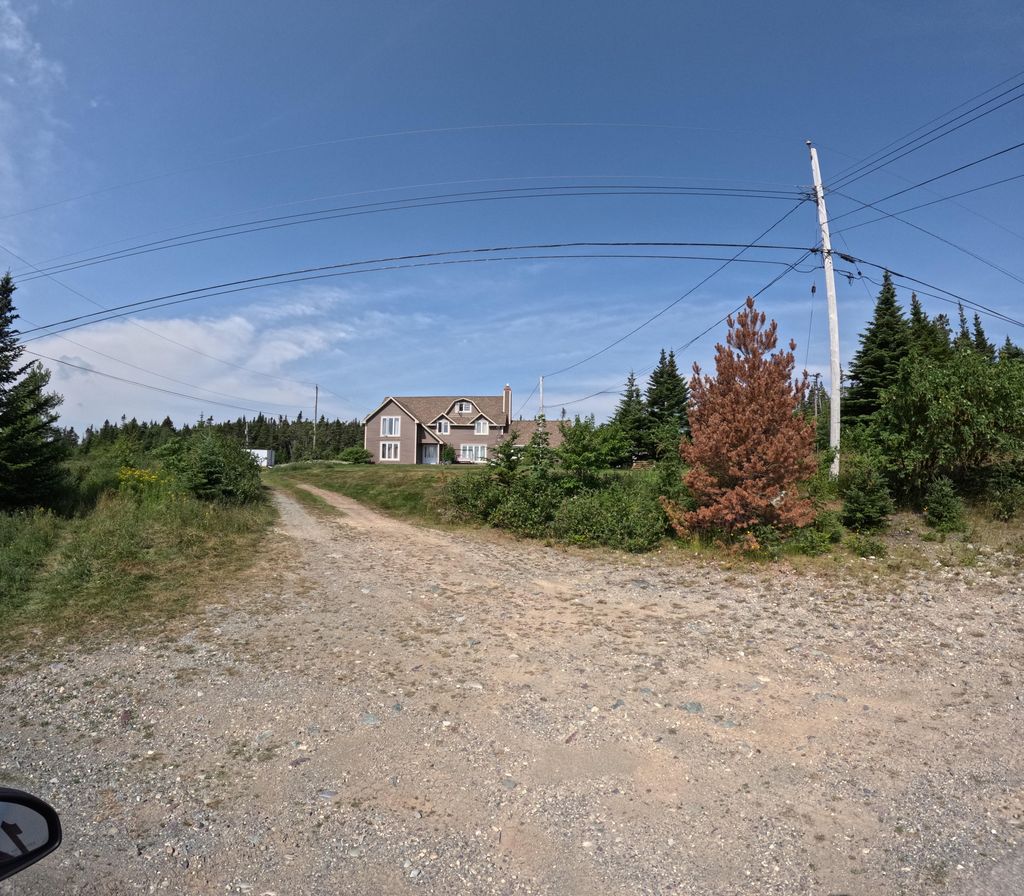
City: st_johns